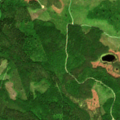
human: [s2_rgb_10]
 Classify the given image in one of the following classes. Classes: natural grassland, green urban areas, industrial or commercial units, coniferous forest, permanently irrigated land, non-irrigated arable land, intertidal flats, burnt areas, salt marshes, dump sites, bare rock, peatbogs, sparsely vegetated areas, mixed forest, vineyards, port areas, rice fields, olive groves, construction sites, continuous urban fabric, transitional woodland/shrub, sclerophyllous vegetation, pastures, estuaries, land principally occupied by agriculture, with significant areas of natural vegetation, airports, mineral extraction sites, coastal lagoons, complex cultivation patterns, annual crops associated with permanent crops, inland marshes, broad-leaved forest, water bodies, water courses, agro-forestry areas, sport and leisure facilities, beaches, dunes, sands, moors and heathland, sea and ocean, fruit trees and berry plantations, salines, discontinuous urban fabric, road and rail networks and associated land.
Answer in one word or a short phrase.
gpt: coniferous forest, mixed forest, transitional woodland/shrub